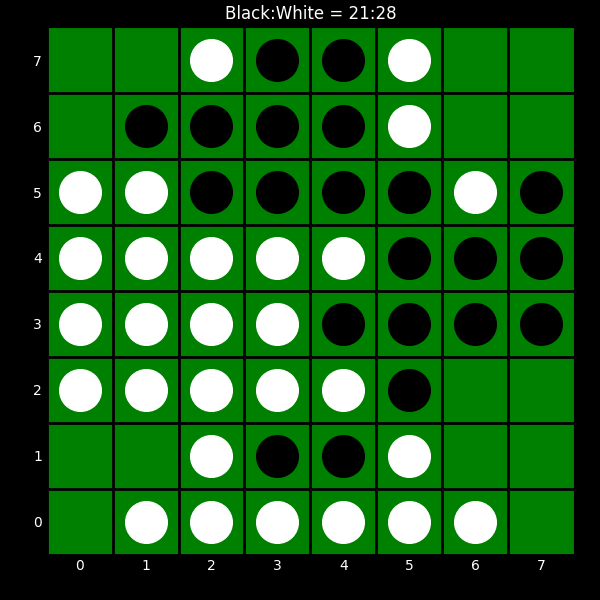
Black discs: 21
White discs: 28